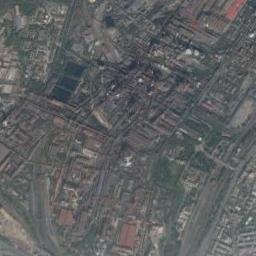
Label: thermal_power_station